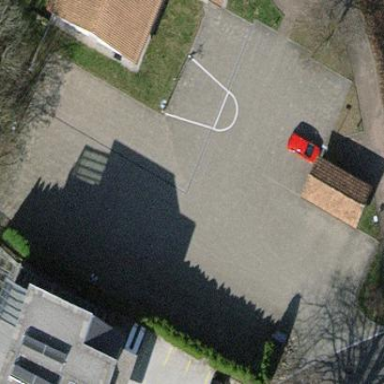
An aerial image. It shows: Parking area with surface.